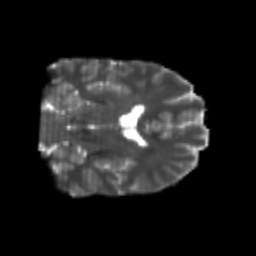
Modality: T2w
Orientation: coronal
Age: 21
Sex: male
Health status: healthy
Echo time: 0.074 s